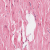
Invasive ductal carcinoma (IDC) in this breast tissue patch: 0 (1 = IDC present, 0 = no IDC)